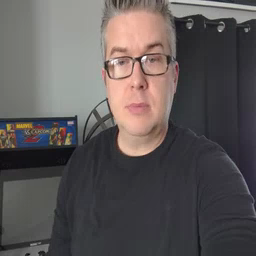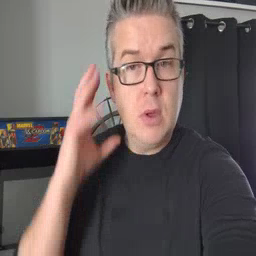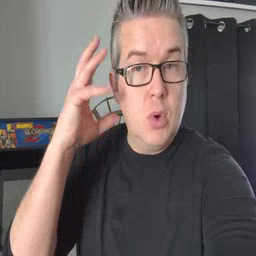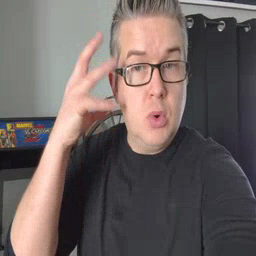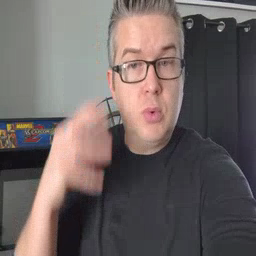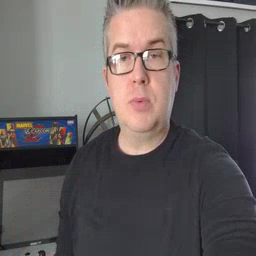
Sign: radio